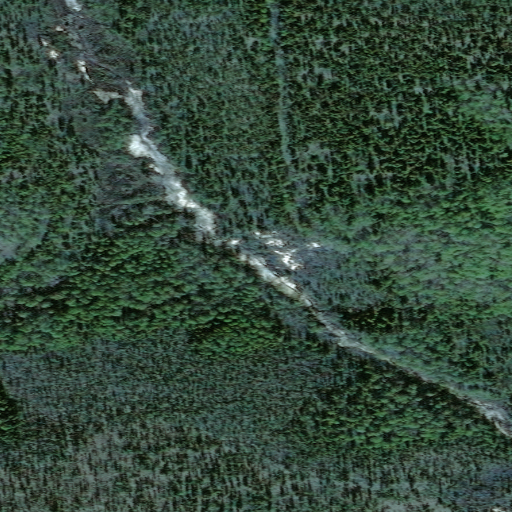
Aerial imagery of valley in Alaska named Alice Gulch containing only unknown